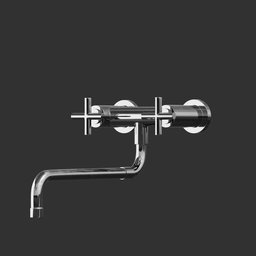
Label: appliances